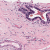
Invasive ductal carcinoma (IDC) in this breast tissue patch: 0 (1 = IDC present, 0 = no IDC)